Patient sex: F
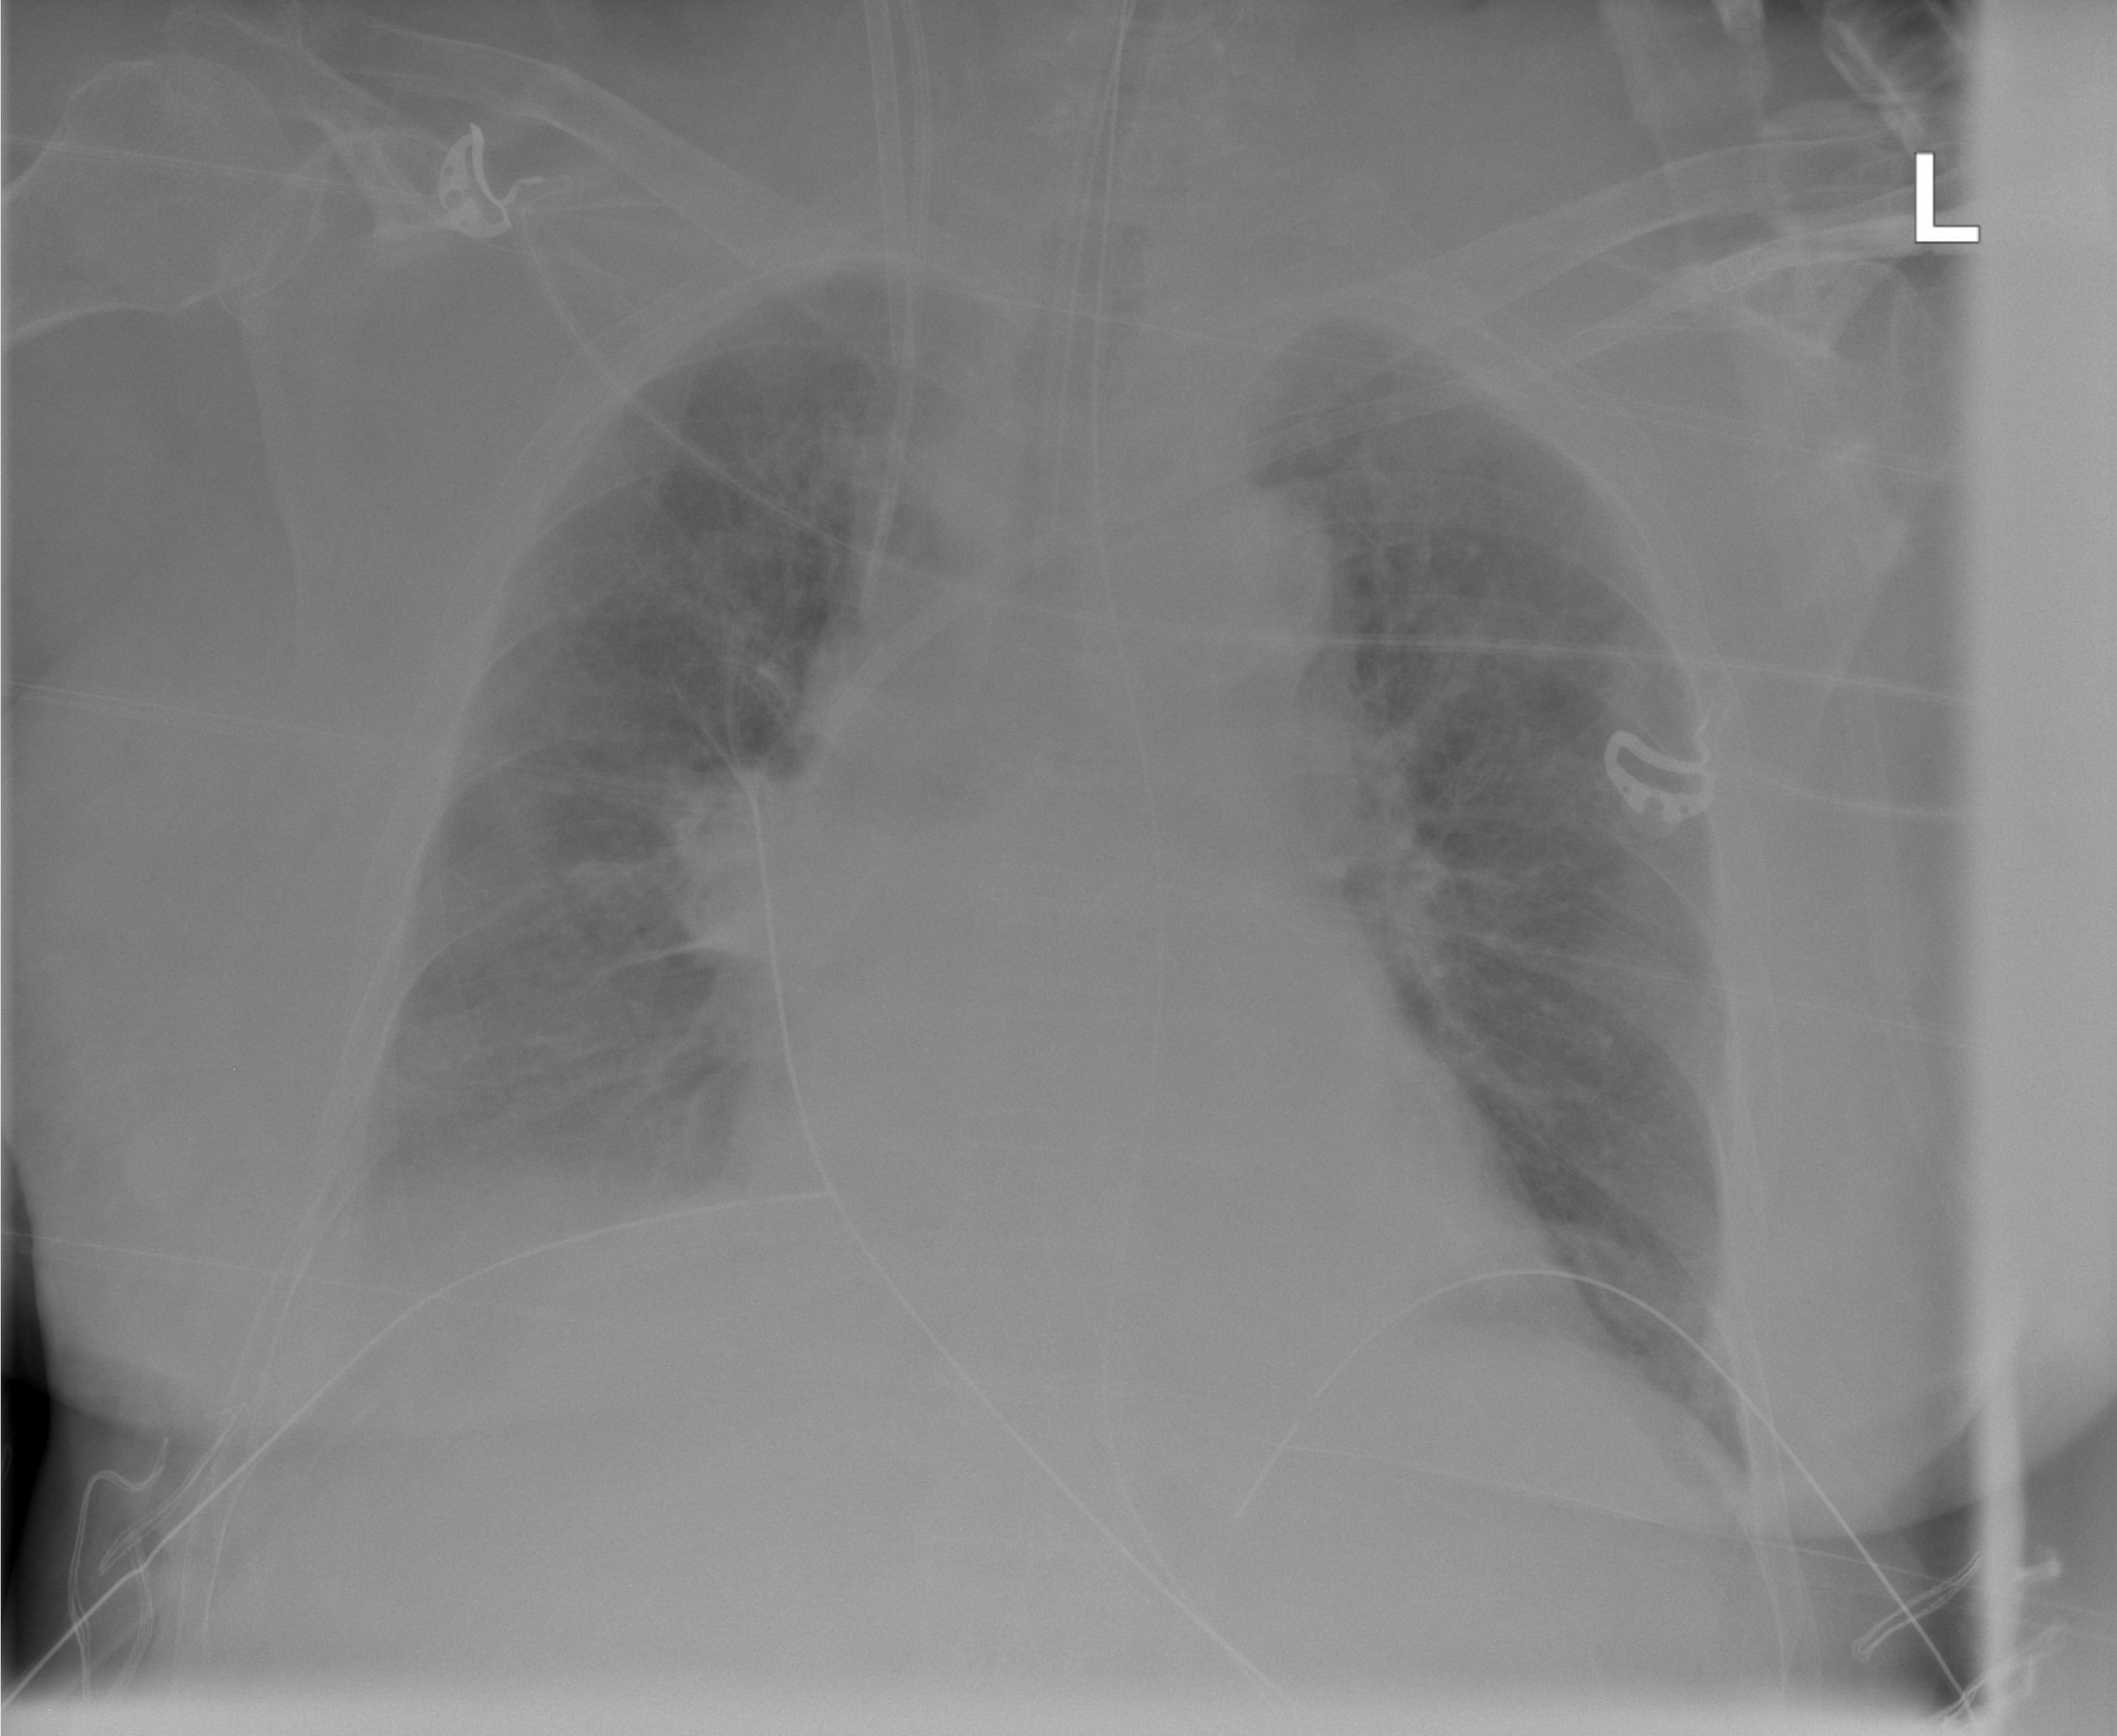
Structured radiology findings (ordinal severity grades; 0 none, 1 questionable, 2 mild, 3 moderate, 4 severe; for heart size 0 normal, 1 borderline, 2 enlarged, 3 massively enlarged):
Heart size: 0
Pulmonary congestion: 1
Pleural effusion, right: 2
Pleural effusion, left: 0
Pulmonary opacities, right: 2
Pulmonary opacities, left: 0
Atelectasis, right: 2
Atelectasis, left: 0